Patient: sex M, age 57
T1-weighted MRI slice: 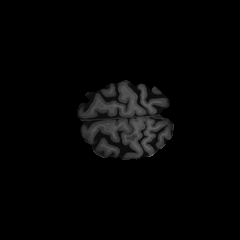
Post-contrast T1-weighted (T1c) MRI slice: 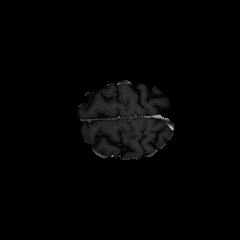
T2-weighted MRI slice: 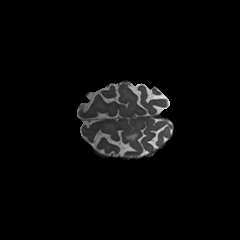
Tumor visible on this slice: yes
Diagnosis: Glioblastoma, IDH-wildtype
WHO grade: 4